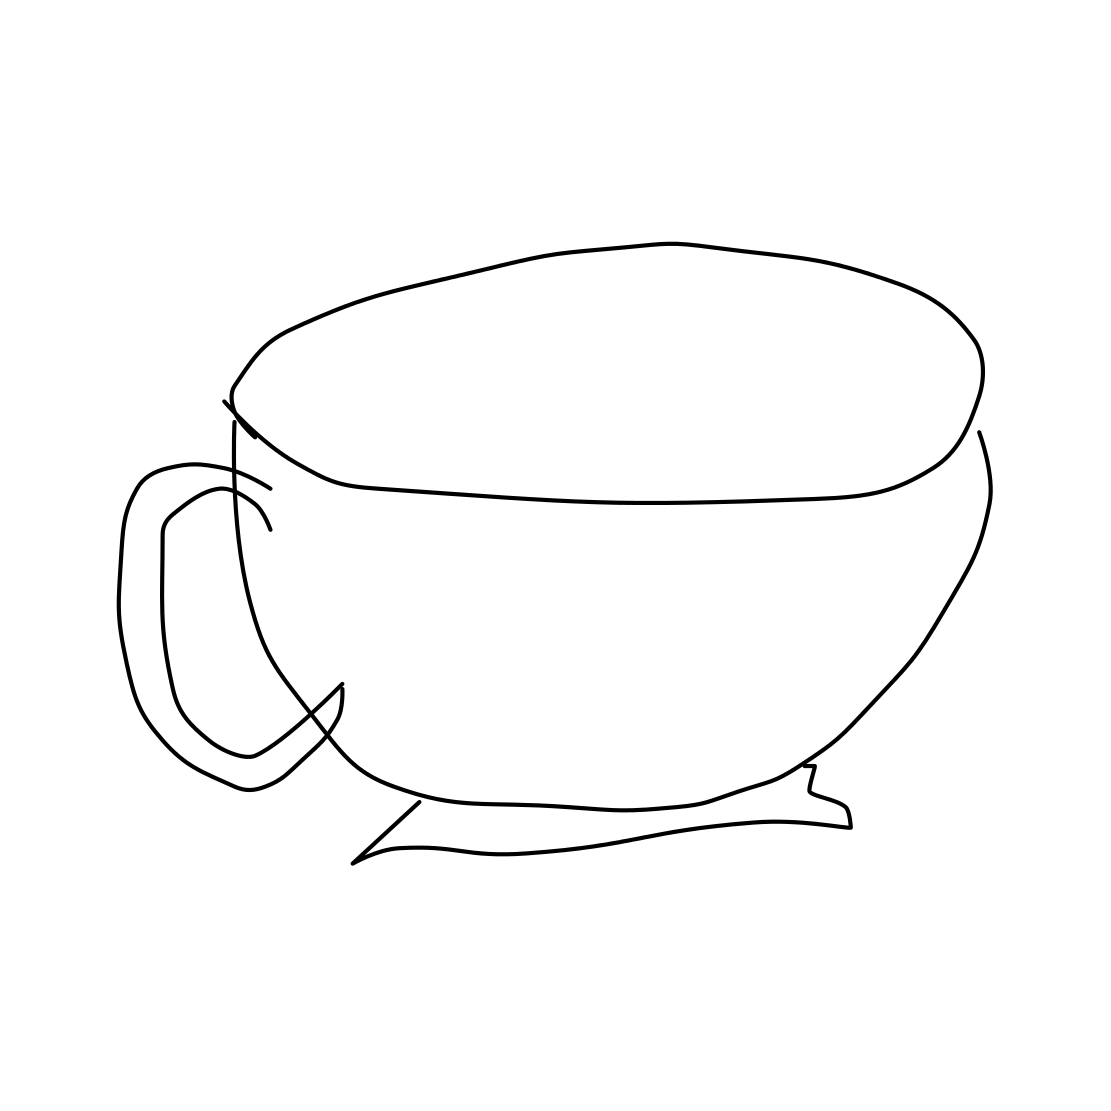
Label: teacup